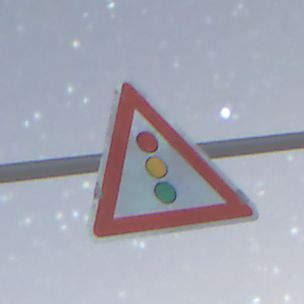
Verkehrszeichen: Lichtzeichenanlage
Umgebung: Outdoor, Nature
Tageszeit: Night
Wetter: Clear
Licht: Natural
Jahreszeit: NotSpecified
Kontrast: HighContrast